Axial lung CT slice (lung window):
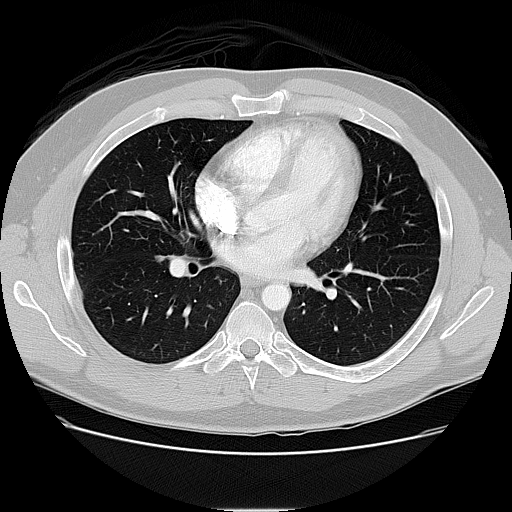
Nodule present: yes
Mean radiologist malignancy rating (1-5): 2